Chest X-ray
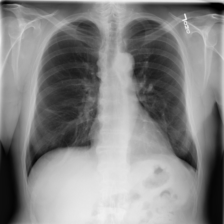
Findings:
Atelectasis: negative
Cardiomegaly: negative
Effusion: negative
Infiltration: positive
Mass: negative
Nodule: negative
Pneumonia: negative
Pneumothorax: negative
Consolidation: negative
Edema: negative
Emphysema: negative
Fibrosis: negative
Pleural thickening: negative
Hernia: negative